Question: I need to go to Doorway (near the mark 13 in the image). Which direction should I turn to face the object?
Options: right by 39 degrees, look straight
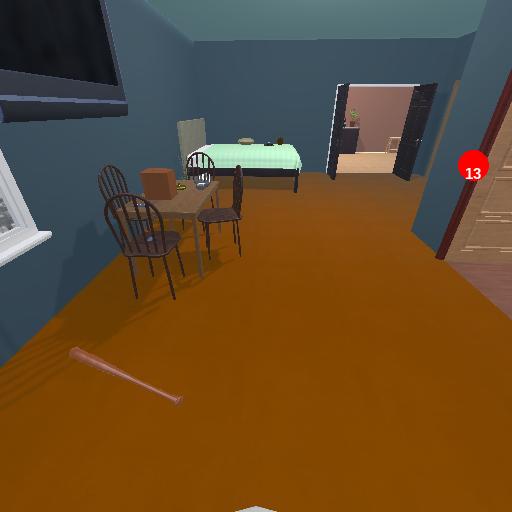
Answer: right by 39 degrees